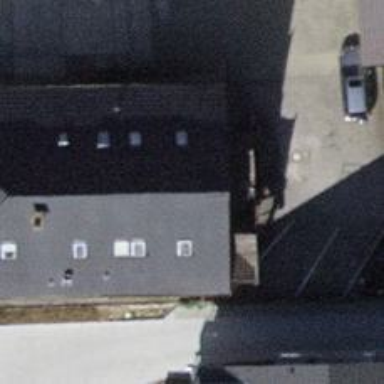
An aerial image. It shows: Restaurant.